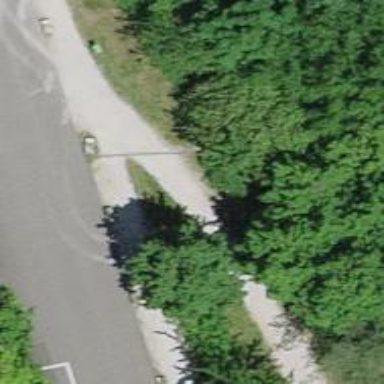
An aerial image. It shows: Unpaved footway.